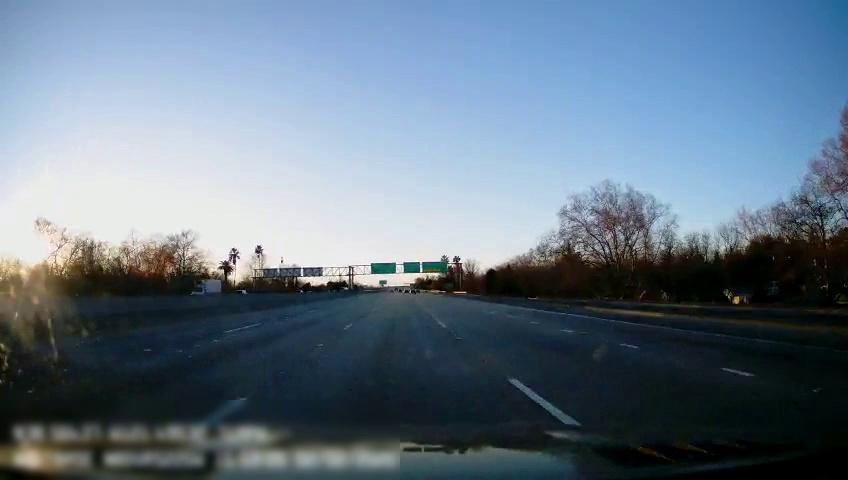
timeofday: Day
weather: Sunny
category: Drivable Space
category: Vehicles | Truck
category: Vehicles | Car
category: Lanes | Current Lane
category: Lanes | Current Lane
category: Lanes | Alternate Lane
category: Lanes | Alternate Lane
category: Lanes | Alternate Lane
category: Traffic | Signs
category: Traffic | Signs
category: Traffic | Signs